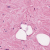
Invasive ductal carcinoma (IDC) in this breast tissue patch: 0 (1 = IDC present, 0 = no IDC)